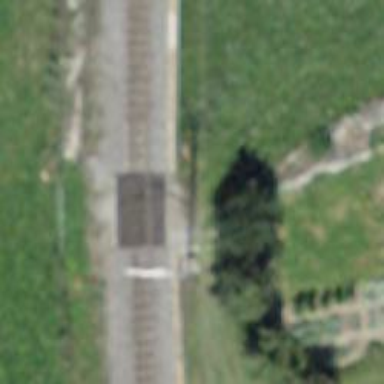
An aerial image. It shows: Railway crossing.